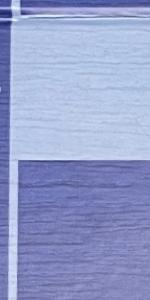
Label: Empty